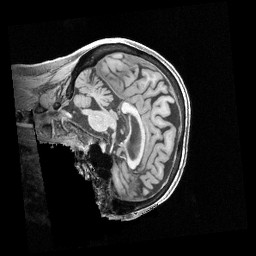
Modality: T1w
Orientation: sagittal
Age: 74
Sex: female
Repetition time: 2.4 s
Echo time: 0.00222 s